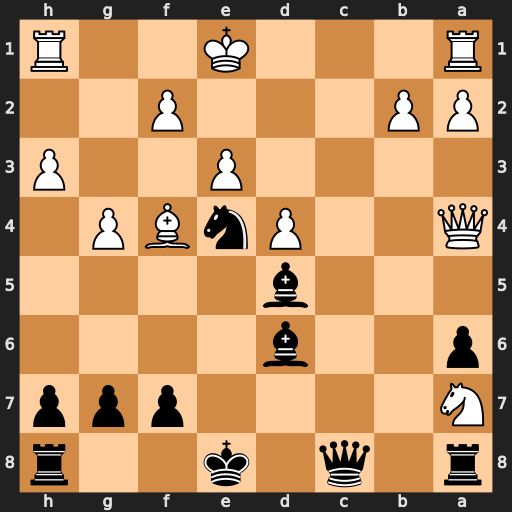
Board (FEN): r1q1k2r/N4ppp/p2b4/3b4/Q2PnBP1/4P2P/PP3P2/R3K2R
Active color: b
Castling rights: KQkq
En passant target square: -
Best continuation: Qd7 Qxd7+ Kxd7